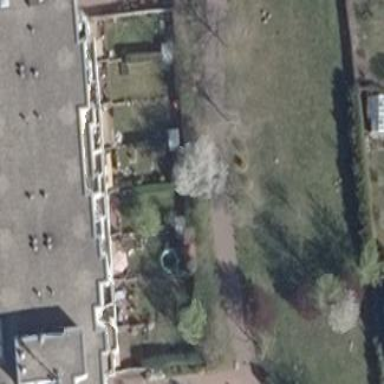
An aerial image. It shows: Garden area designated for leisure land.